Question: I have data in a long format that I need to selectively move to wide format.
Here is an example of what I have and what I need
'''
Rating <- c("Overall","Overall_rank","Total","Total_rank")
value <- c(6,1,5,2)
example <- data.frame(Rating,value)
'''
Creates data that looks like this:
'''
Rating value
Overall 6
Overall_rank 1
Total 5
Total_rank 2
'''
However, I want my data to look like:

I tried 'pivot_wider', but cannot seem to get it.
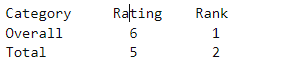
Answer: Does this work for your real situation?
I think the confusion is stemming from calling column 1 "Rating," when really the "rating" values (as I understand it) are contained in rows 1 and 3.
'''
example %>%
separate(Rating, sep = "_", into = c("Category", "type")) %>%
mutate(type = replace(type, is.na(type), "rating")) %>%
pivot_wider(names_from = type, values_from = value)
Category rating rank
<chr> <dbl> <dbl>
1 Overall 6 1
2 Total 5 2
'''